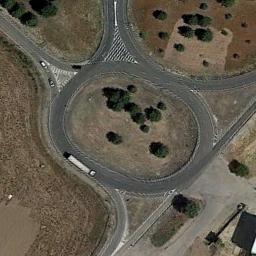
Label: roundabout